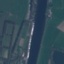
Land use / land cover: River